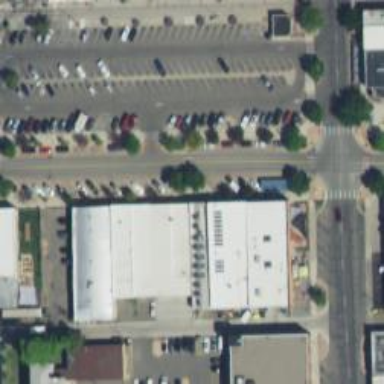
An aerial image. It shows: Parking space is available.